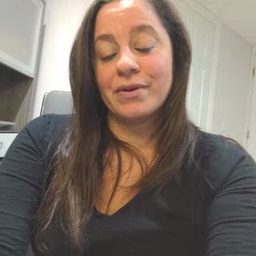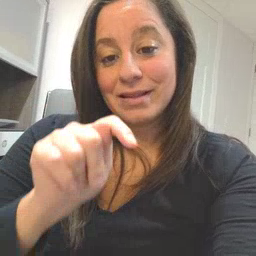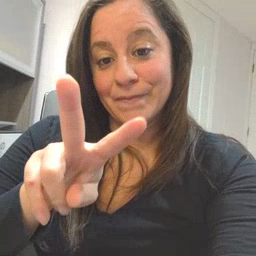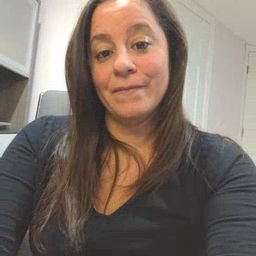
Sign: TV